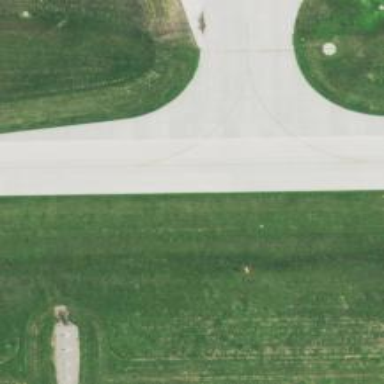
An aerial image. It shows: Image of taxiway at airport.